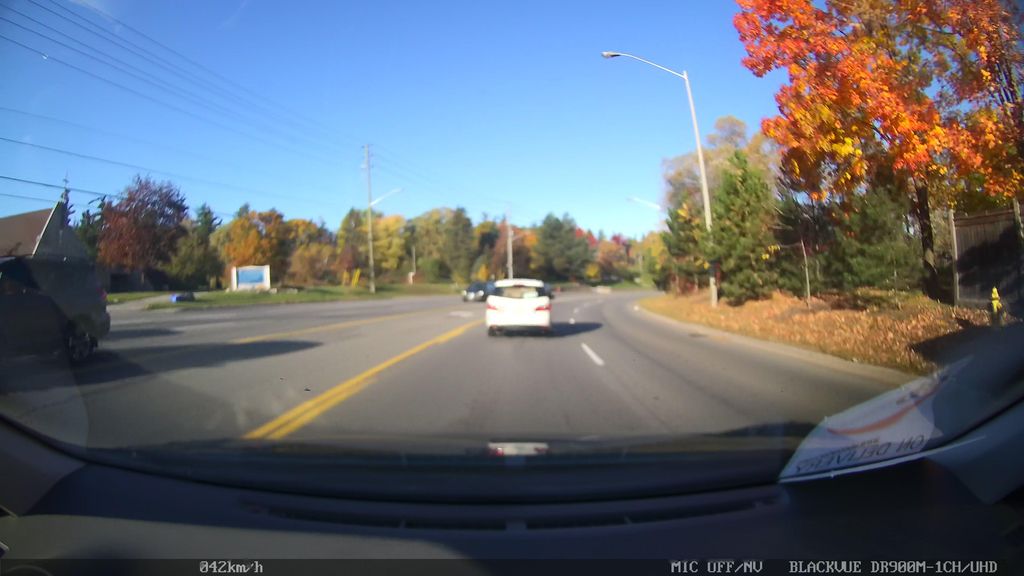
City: toronto